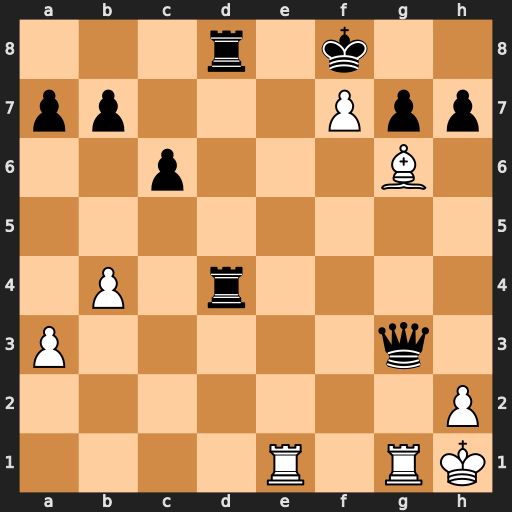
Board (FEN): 3r1k2/pp3Ppp/2p3B1/8/1P1r4/P5q1/7P/4R1RK
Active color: w
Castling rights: -
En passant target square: -
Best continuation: Re8+ Rxe8 fxe8=Q#